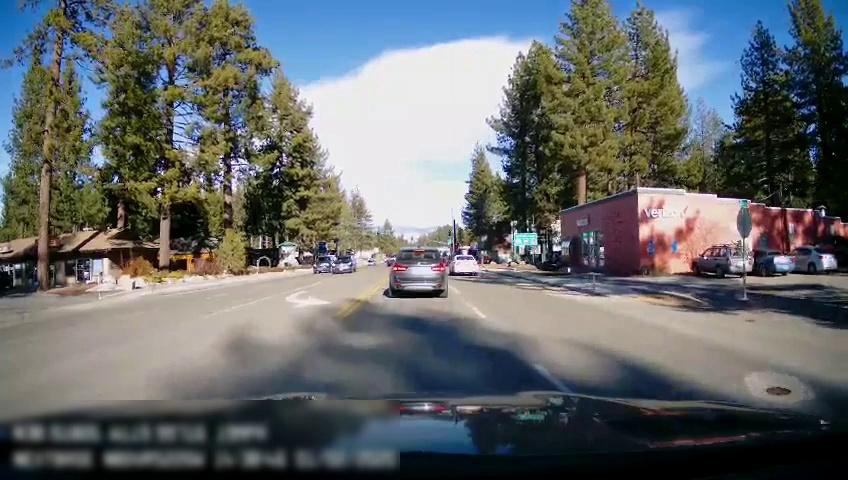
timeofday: Day
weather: Sunny
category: Drivable Space
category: Vehicles | Car
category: Vehicles | SUV
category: Vehicles | Car
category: Vehicles | Car
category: Vehicles | Car
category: Vehicles | Car
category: Vehicles | Truck
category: Lanes | Opposite Lane
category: Lanes | Opposite Lane
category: Lanes | Current Lane
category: Traffic | Signs